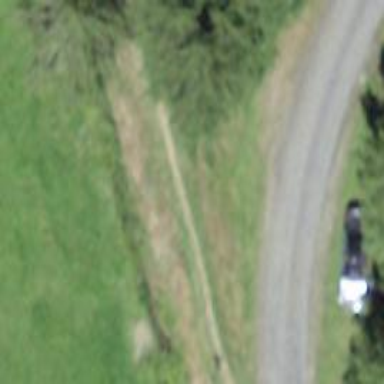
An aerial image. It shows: Path.